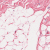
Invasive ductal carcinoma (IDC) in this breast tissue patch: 0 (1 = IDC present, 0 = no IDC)